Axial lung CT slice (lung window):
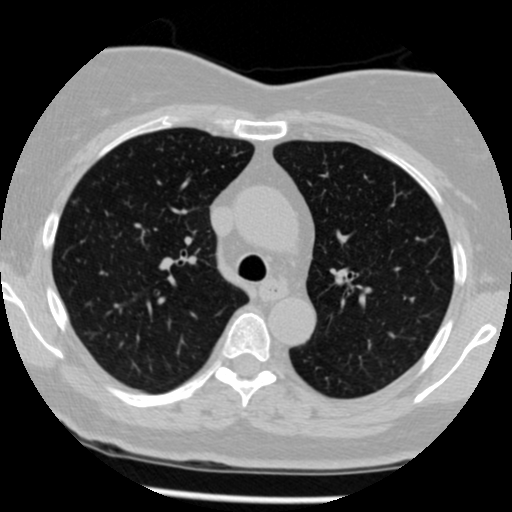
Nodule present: no